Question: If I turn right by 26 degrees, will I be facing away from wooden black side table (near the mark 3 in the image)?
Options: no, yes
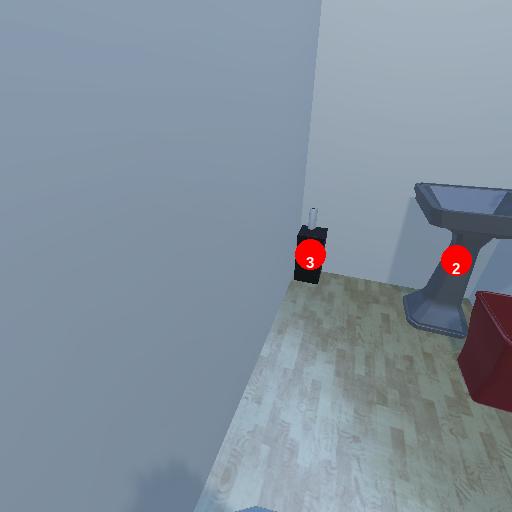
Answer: no